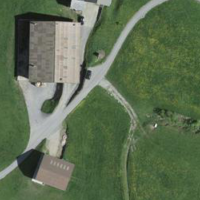
EUNIS habitat code: 25
Species observed at this site:
Corvus corone
Fringilla coelebs
Buteo buteo
Falco tinnunculus
Corvus corax
Motacilla alba